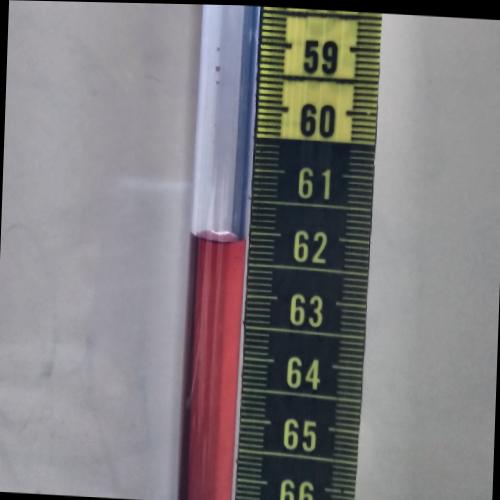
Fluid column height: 62.1 cm